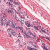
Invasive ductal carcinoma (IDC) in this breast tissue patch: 0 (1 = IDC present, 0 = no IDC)